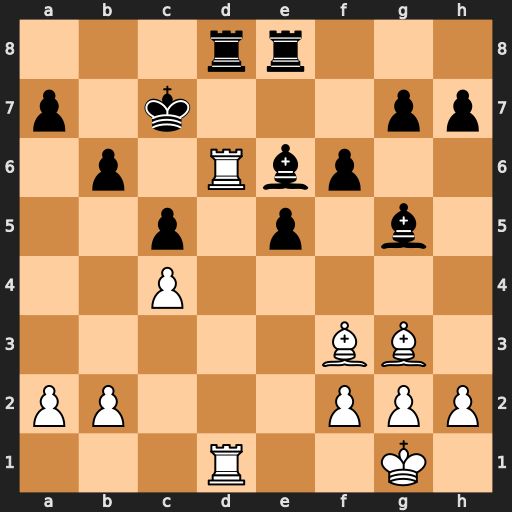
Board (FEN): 3rr3/p1k3pp/1p1Rbp2/2p1p1b1/2P5/5BB1/PP3PPP/3R2K1
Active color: w
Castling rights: -
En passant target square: -
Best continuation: Rc6+ Kb8 Rxd8+ Rxd8 Rxe6